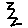
Label: zigzag